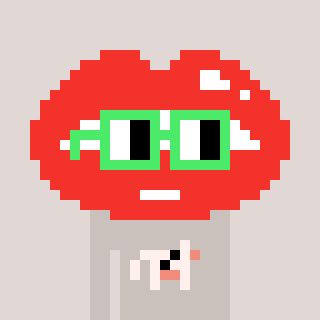
a pixel art character with square light green glasses, a lips-shaped head and a foggrey-colored body on a warm background